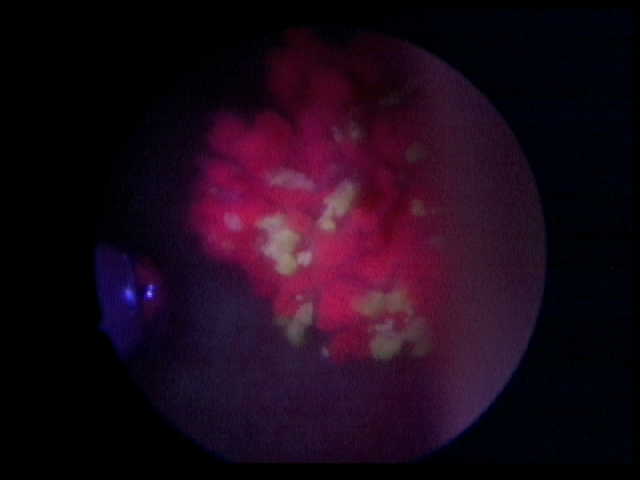
Modality: BLC
Class: Malignant
Subclass: LowGradePapillary
Lesion: L1
Stage: Ta
Morphology: Non-papillary
Bladder cancer association: Yes